Field crop: tomato
Growth stage: 1
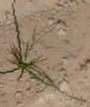
Species: cyperus